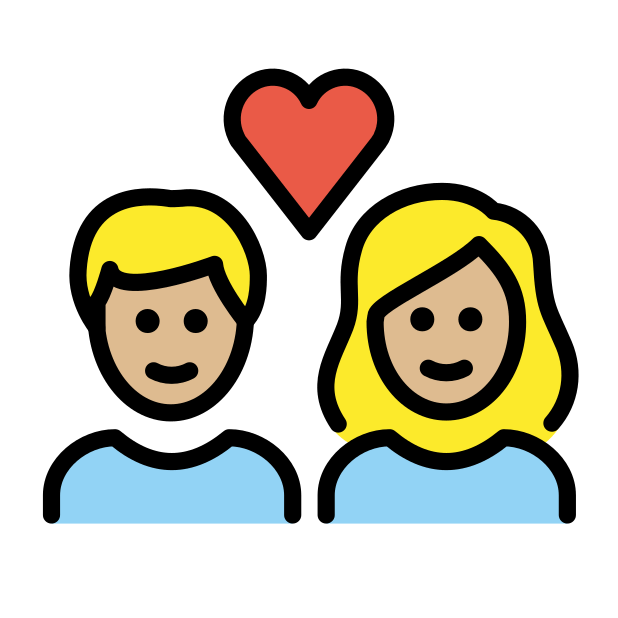
couple with heart: woman, man, medium-light skin tone